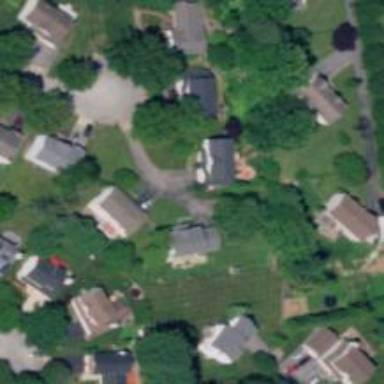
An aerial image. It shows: Driveway.